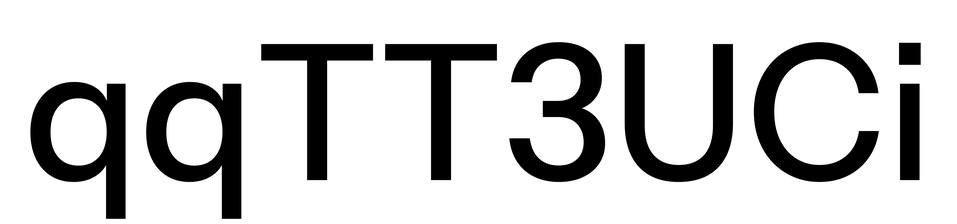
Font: InstrumentSans_Medium